【题型】填空题　【知识点】平面几何　【难度】medium
如图, 在 $\triangle ABC$ 中, 点 $D$ 在 $BA$ 的延长线上, 满足 $3AD = 2AB$, 点 $E$ 是 $BC$ 的中点, 联结 $DE$ 交 $AC$ 于点 $F$, 则 $AF : CF = $ \underline{\hspace{2cm}}。

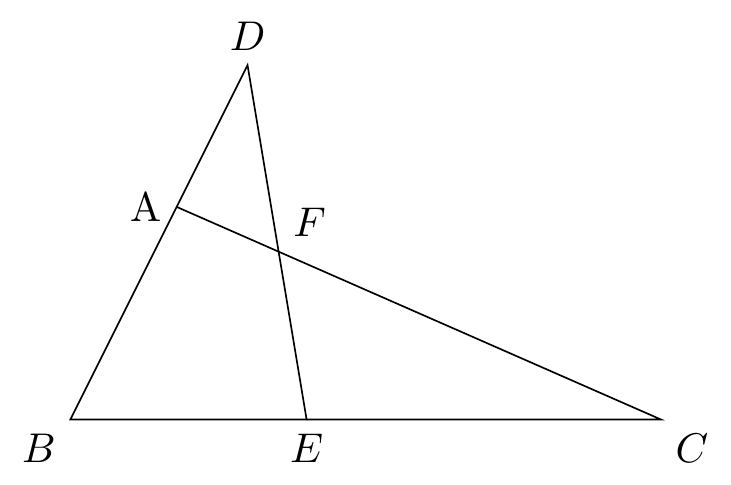
【解答】
解：如图, 过点 $A$ 作 $AG // BC$, 交 $ED$ 于点 $G$,

$\because AG // BC$,

$\therefore \triangle ADG \sim \triangle BDE$,

$\frac{AG}{BE} = \frac{AD}{BD}$。

$\because 3AD = 2AB$,

$\therefore \frac{AD}{AB} = \frac{2}{3}$,

$\therefore BD = AD + AB = \frac{2}{3}AB + AB = \frac{5}{3}AB$,

$\therefore \frac{AD}{BD} = \frac{\frac{2}{3}AB}{\frac{5}{3}AB} = \frac{2}{5}$。

又 $\because E$ 是 $BC$ 的中点,

$\therefore BE = \frac{1}{2}BC$,

$\therefore \frac{AG}{BE} = \frac{2}{5}$,

即 $AG = \frac{2}{5}BE = \frac{1}{5}BC$。

$\because AG // BC$,

$\therefore \triangle AFG \sim \triangle CFE$,

$\frac{AF}{CF} = \frac{AG}{CE}$。

$\because CE = BE = \frac{1}{2}BC$,

$\therefore \frac{AF}{CF} = \frac{\frac{1}{5}BC}{\frac{1}{2}BC} = \frac{2}{5}$。

故 $AF : CF = 2 : 5$。
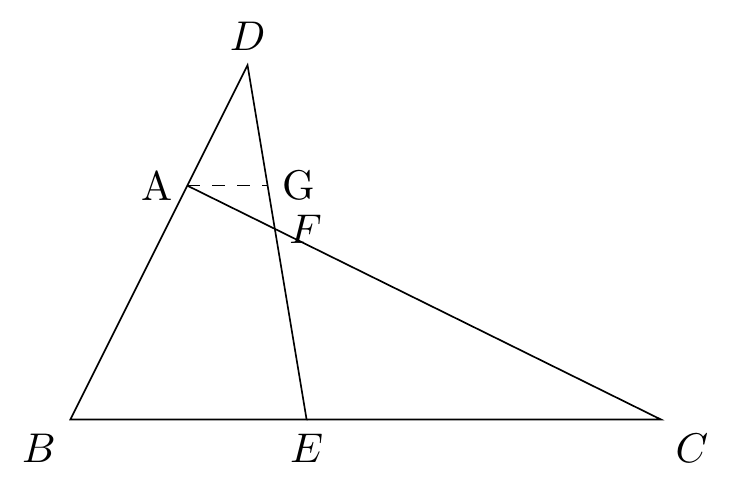